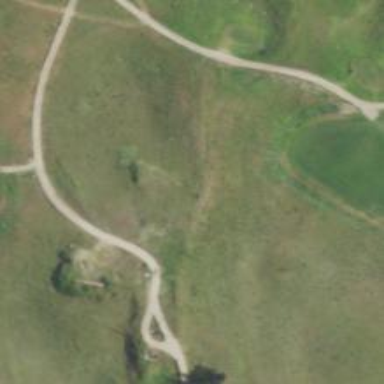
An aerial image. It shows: Path used for both walking and golf.